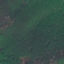
Land use / land cover class: Forest